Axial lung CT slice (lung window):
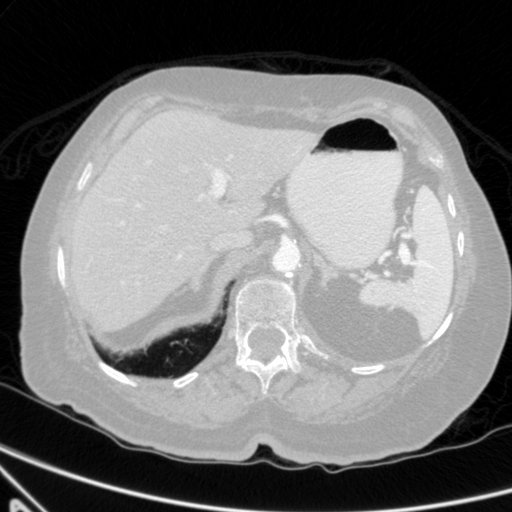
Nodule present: no